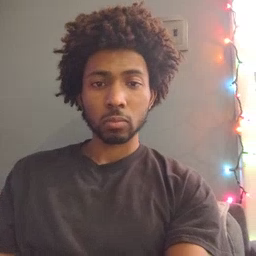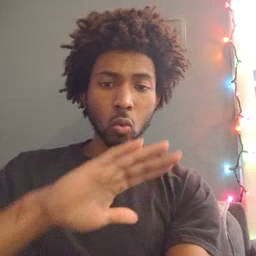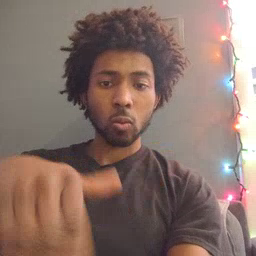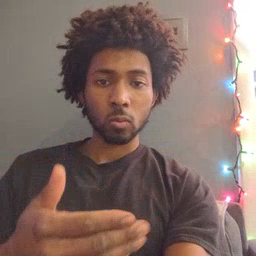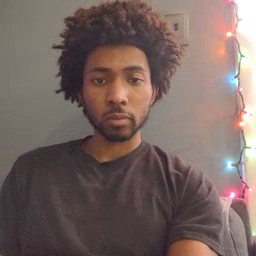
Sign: all